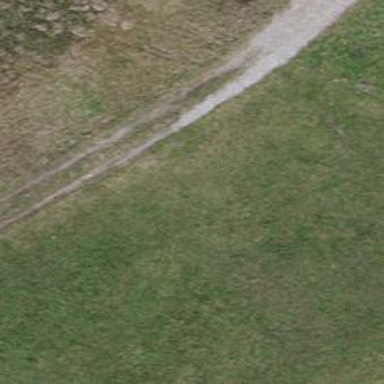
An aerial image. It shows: Track with very rough surface.